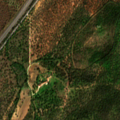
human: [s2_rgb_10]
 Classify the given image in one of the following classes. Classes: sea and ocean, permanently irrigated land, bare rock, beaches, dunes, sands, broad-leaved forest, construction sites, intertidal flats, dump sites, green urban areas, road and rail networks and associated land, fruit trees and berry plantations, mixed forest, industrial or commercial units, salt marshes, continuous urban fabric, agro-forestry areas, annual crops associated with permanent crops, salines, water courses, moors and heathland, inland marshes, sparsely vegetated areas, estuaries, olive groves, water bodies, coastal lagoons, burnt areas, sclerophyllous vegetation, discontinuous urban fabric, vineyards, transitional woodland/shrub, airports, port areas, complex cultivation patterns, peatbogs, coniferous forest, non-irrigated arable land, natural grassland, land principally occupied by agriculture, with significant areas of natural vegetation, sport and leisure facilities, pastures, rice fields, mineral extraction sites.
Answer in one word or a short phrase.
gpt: agro-forestry areas